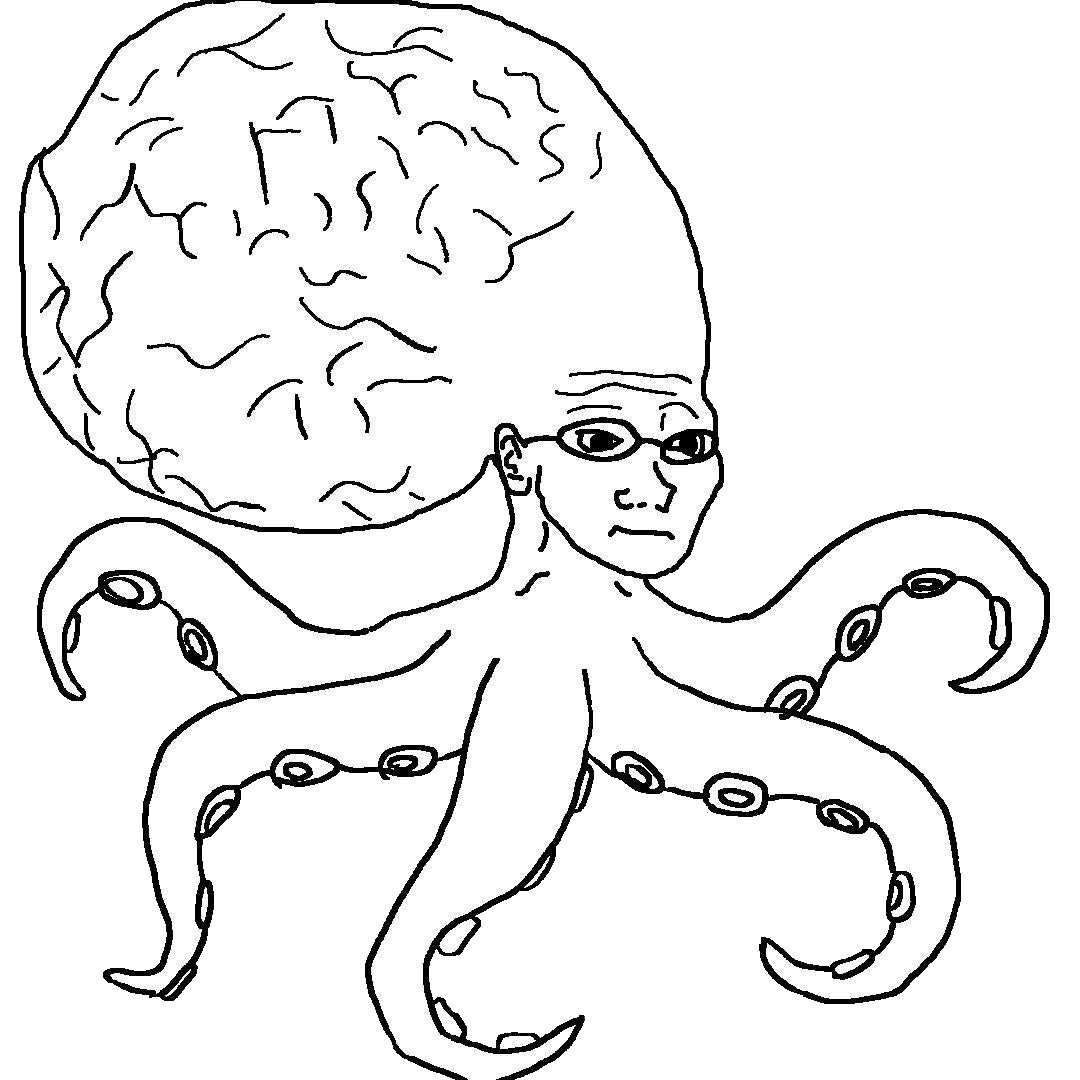
Label: 5_Animal